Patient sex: M
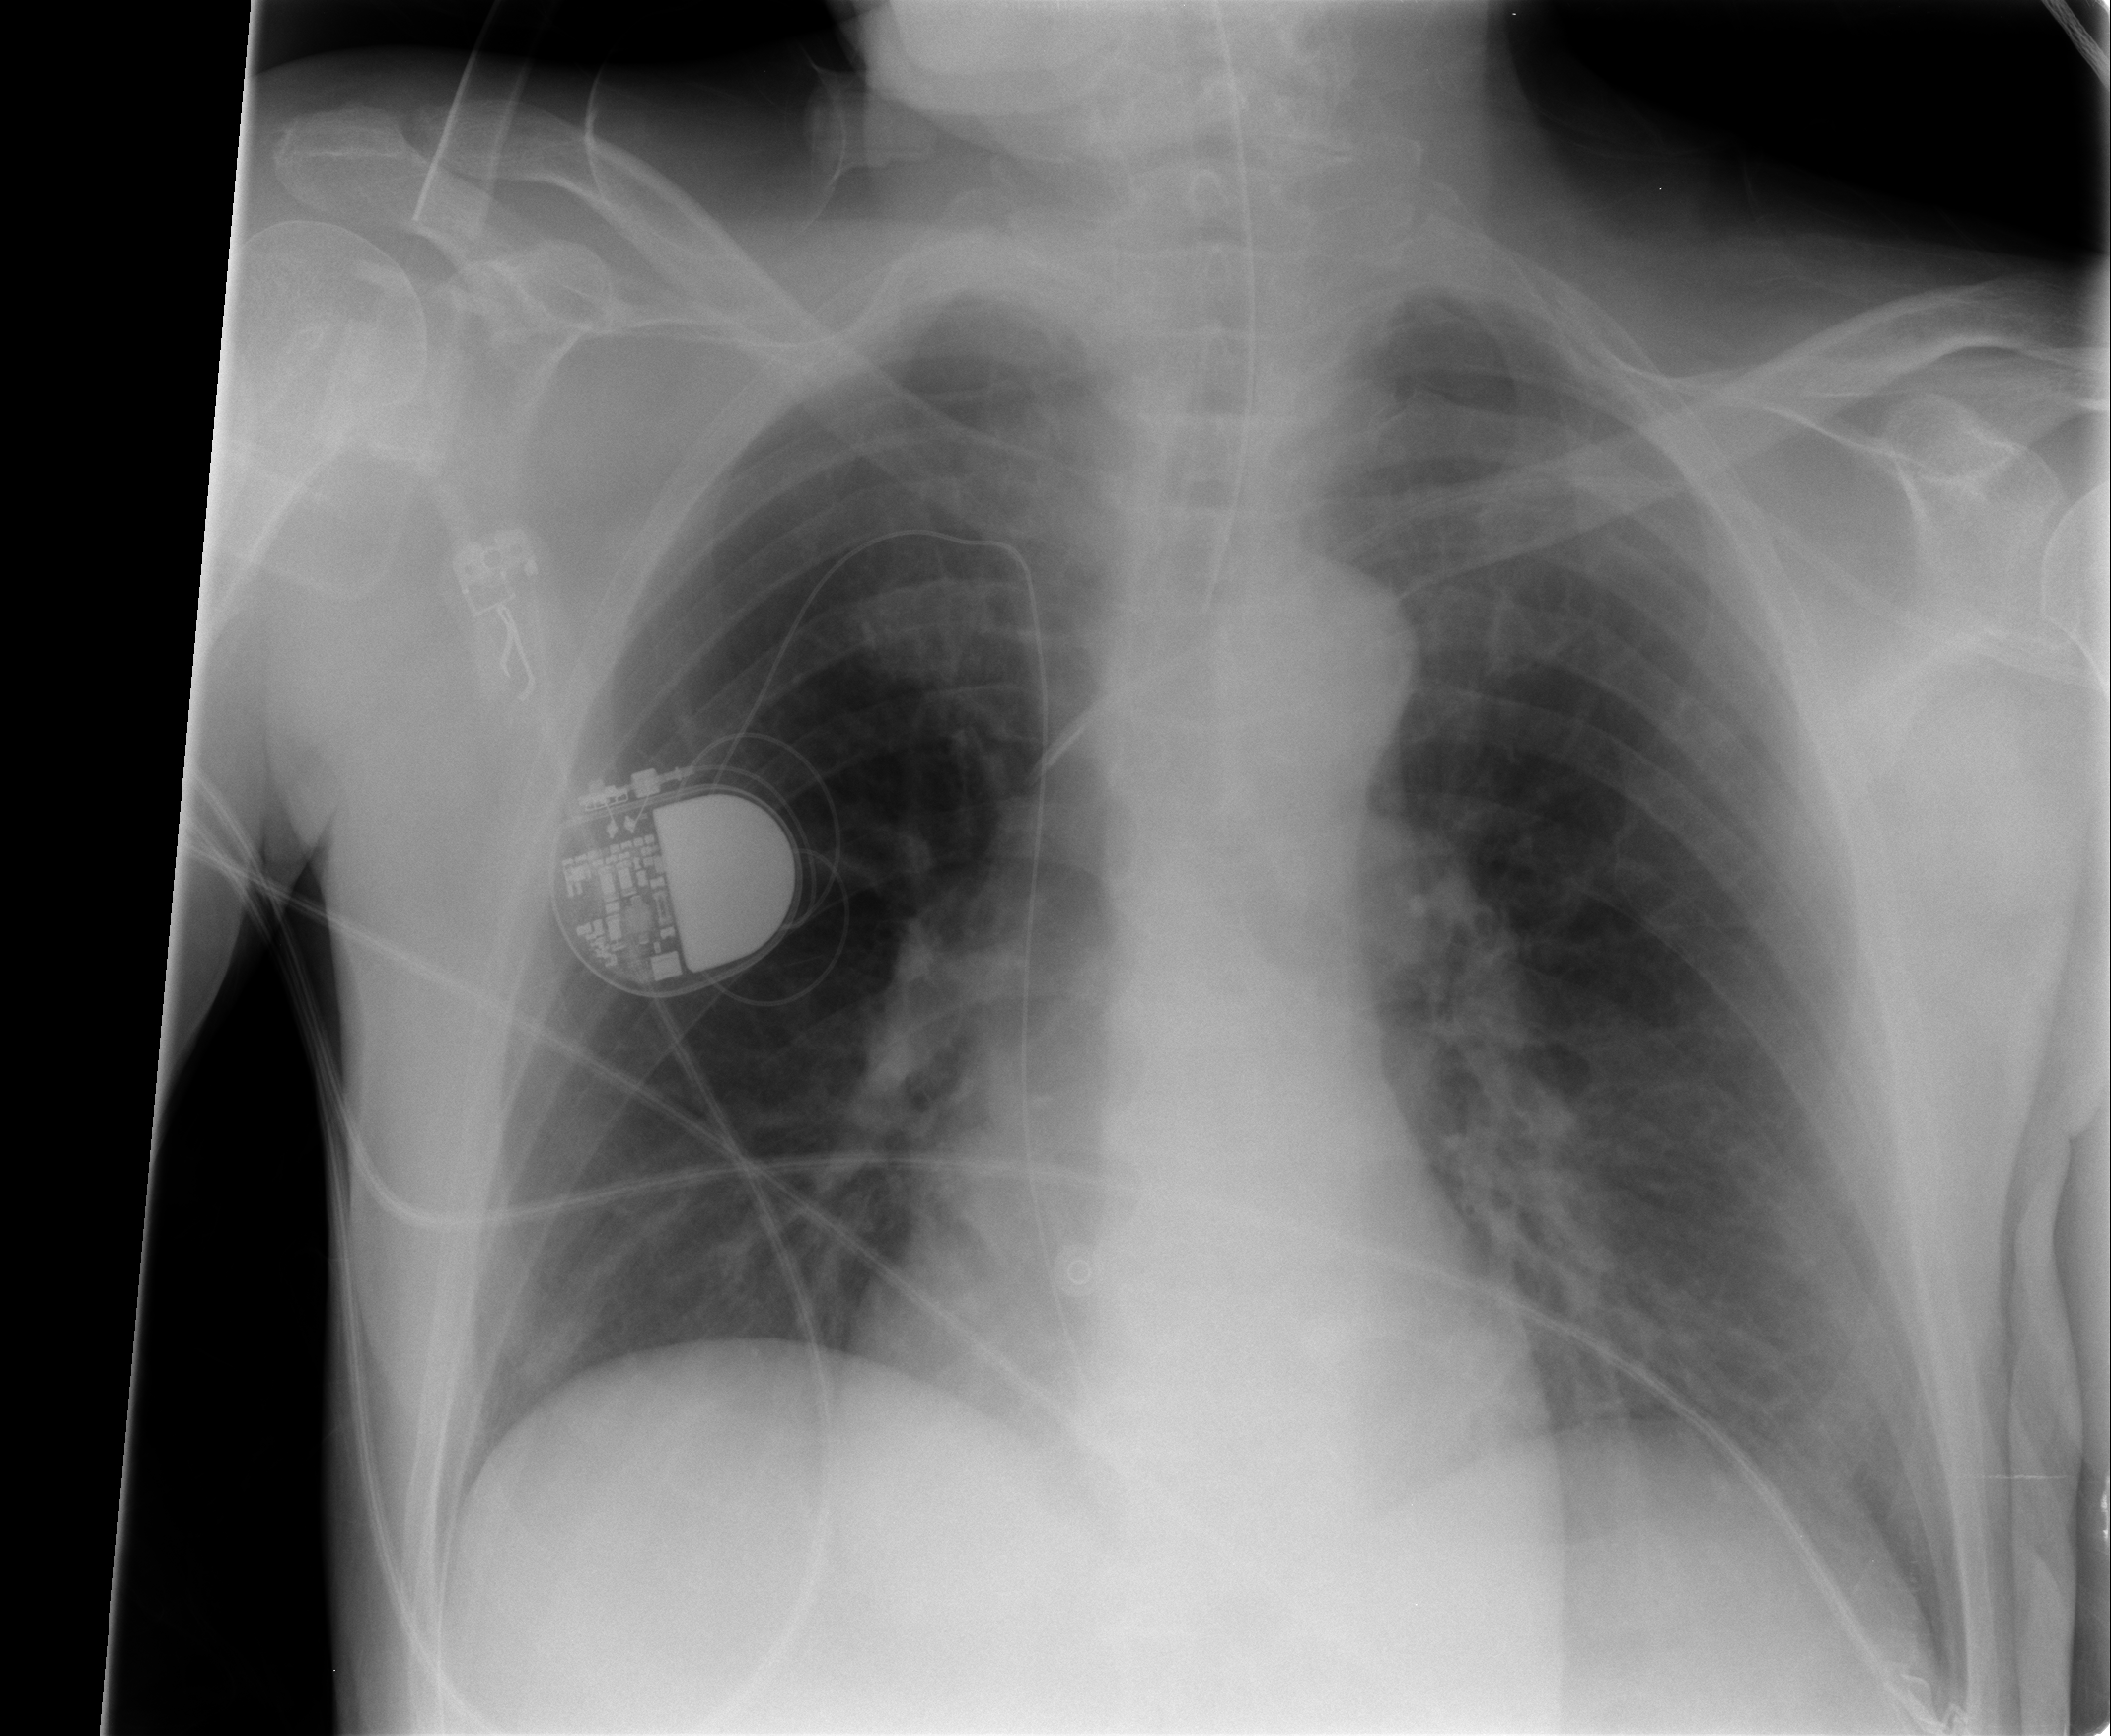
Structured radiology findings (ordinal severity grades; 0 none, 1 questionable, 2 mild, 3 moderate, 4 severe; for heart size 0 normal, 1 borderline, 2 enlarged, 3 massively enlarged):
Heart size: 0
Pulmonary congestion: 0
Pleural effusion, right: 0
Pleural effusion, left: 0
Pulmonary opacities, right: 1
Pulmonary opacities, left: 1
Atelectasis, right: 0
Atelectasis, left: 0